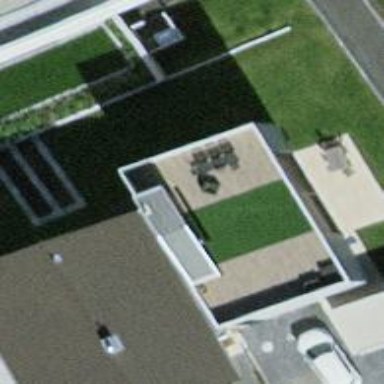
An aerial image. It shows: Semi-detached house with flat roof.